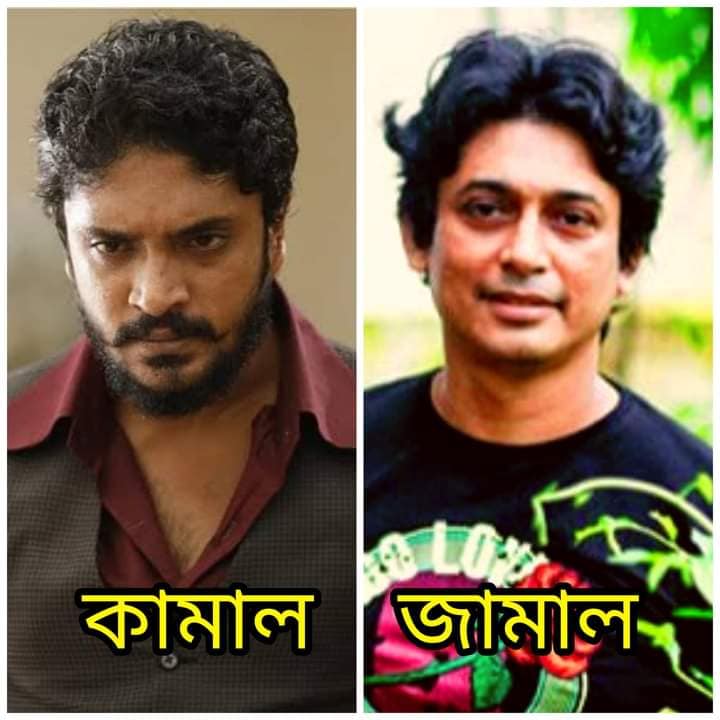
Caption: কামাল    জামাল
Label: non-hate